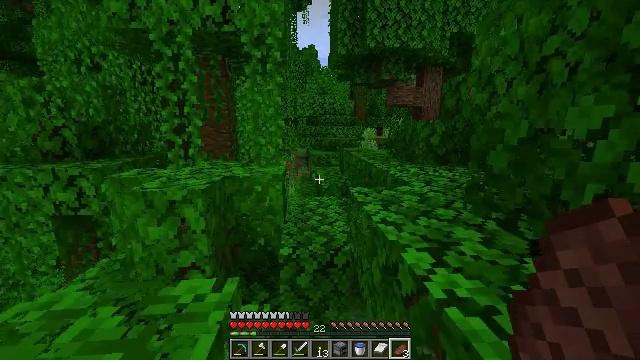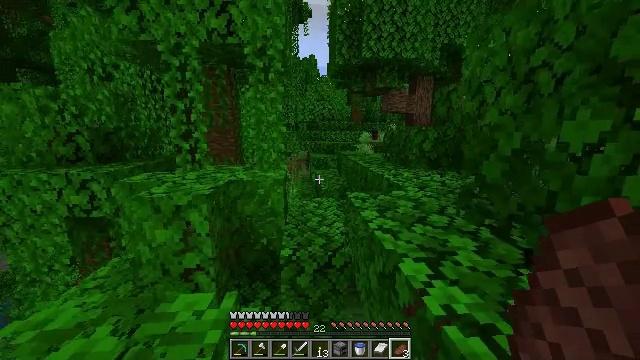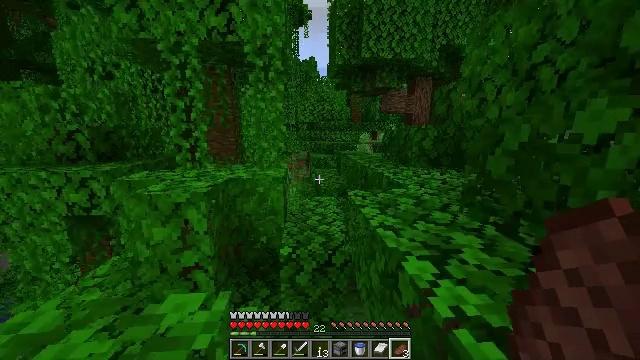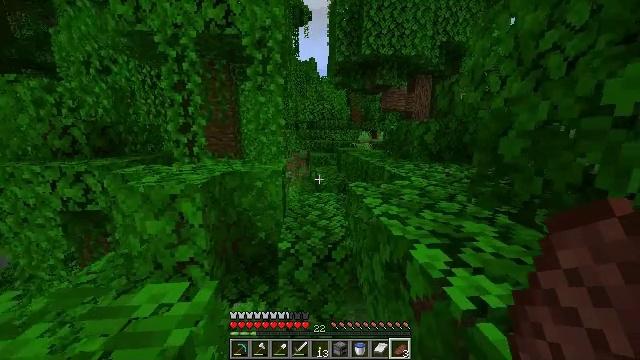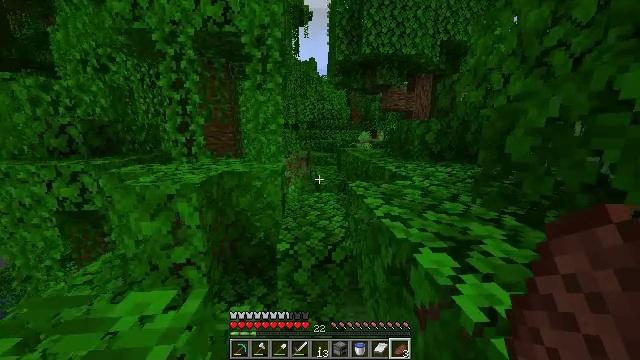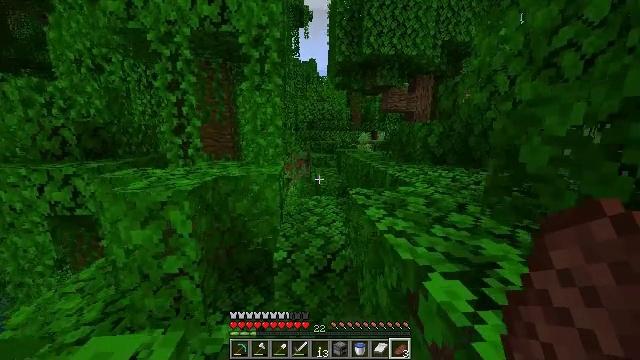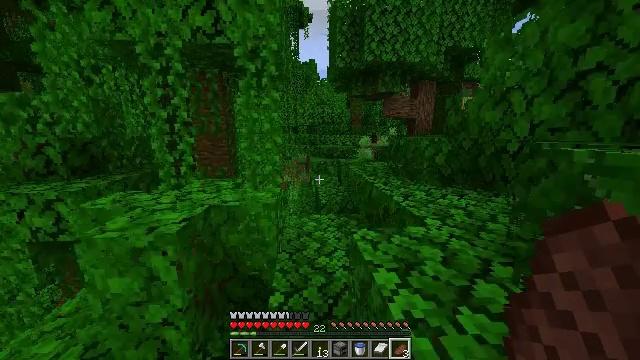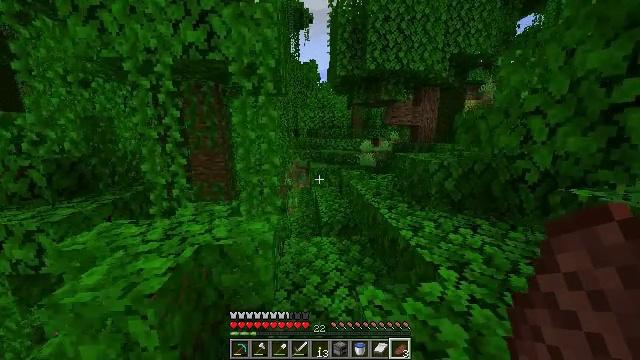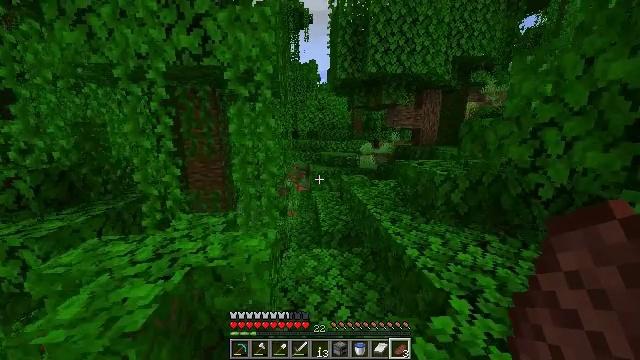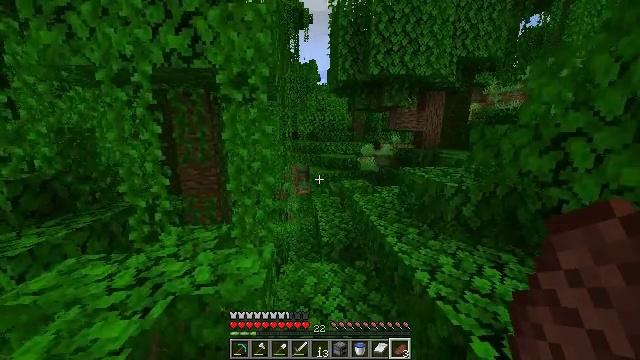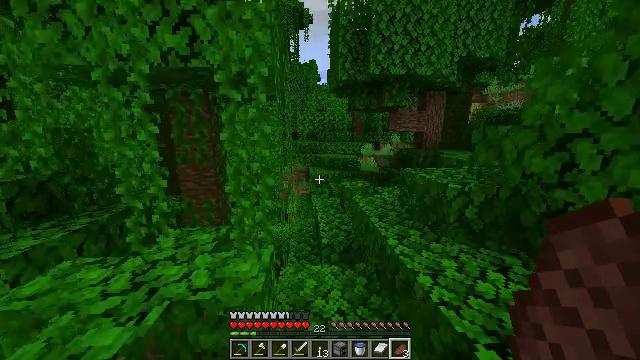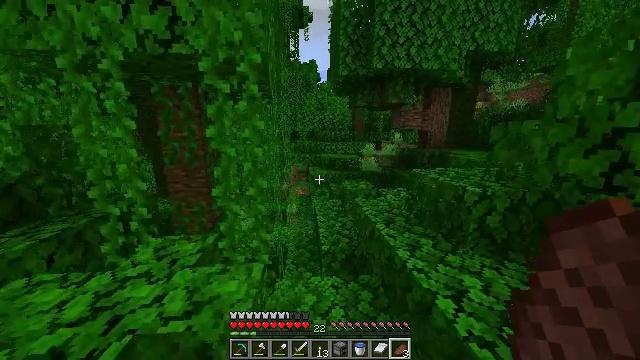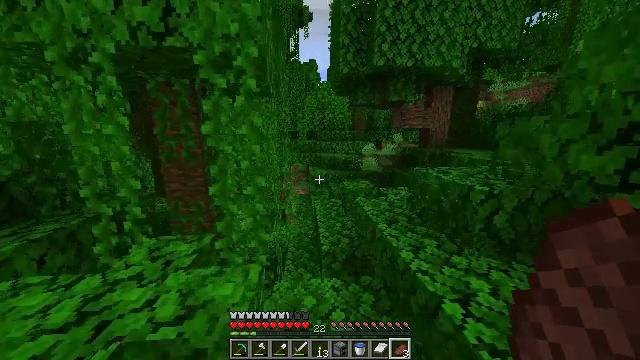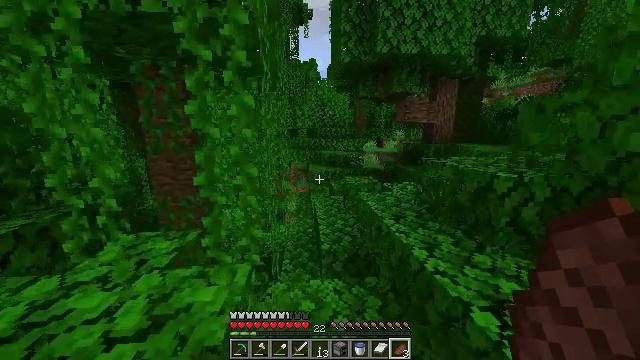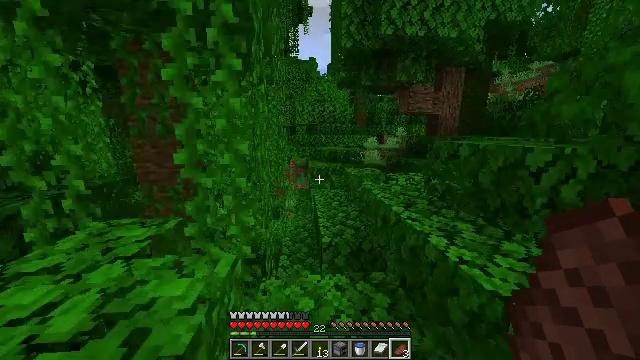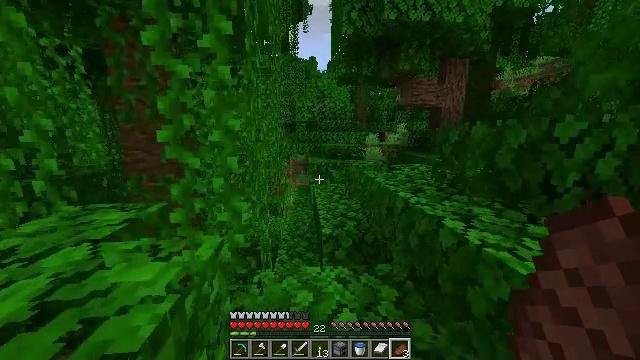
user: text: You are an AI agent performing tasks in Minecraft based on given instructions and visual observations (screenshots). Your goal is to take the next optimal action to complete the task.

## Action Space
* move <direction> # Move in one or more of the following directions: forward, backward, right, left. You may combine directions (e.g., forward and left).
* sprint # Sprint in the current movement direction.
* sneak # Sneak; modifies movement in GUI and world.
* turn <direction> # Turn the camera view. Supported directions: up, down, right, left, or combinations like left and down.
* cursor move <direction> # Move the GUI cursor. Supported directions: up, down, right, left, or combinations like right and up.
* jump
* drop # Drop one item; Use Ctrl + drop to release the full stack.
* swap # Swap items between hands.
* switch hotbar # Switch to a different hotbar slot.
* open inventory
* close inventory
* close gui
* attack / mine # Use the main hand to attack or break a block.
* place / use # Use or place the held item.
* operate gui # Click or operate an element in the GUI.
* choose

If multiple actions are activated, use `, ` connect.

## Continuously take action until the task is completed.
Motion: motion action
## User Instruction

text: Break the melon to get slices.
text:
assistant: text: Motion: move forward, sprint, jump
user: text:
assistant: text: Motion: move forward, sprint
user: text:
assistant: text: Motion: move forward, sprint
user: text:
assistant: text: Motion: move forward, sprint, jump
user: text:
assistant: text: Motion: move forward, sprint, jump
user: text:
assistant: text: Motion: move forward, sprint, jump
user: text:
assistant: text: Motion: move forward, sprint, jump
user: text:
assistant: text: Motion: move forward, sprint, jump
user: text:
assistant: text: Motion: move forward, sprint, jump
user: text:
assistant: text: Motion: move forward, sprint, jump
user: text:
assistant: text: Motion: move forward, sprint, jump
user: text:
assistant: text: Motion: move forward, sprint, jump
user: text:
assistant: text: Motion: move forward, sprint, jump
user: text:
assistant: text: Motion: move forward, sprint, jump
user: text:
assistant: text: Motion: move forward, sprint, jump
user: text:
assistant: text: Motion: move forward, sprint, jump
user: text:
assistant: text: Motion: move forward, sprint, jump
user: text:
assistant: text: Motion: move forward, sprint, jump
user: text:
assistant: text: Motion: move forward, sprint, jump
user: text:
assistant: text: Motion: move forward, sprint, jump
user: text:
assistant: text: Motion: move forward, sprint, jump
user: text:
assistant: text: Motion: move forward, sprint, jump
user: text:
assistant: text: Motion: move forward, sprint, jump
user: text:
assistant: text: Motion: move forward, sprint, jump
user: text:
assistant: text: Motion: move forward, sprint, jump
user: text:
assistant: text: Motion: move forward, sprint, jump
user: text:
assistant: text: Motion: move forward, sprint, jump
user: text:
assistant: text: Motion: move forward, sprint, jump
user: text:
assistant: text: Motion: move forward, sprint, jump
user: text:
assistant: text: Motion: move forward, sprint, jump